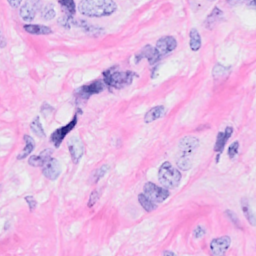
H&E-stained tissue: Breast